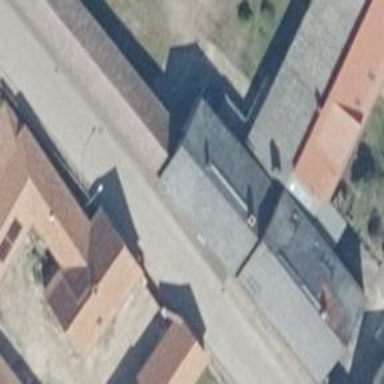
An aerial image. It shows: Residential house with gabled roof.